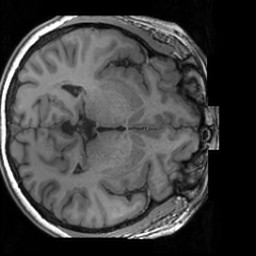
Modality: T1w
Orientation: axial
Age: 26
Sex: male
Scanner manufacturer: siemens
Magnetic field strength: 3 T
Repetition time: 1.63 s
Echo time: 0.00311 s